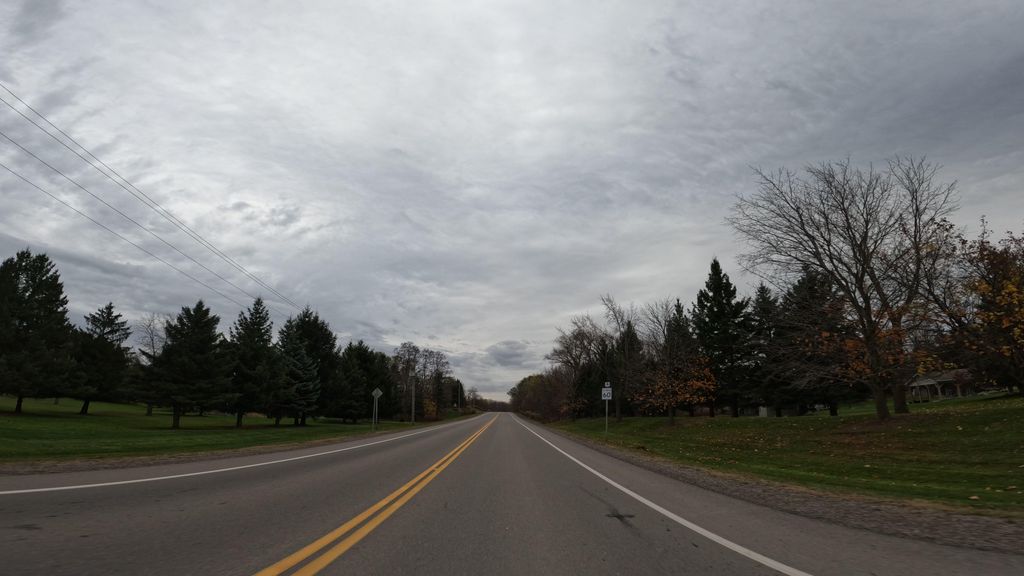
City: hamilton